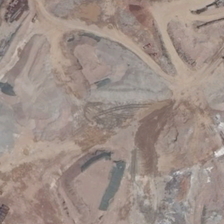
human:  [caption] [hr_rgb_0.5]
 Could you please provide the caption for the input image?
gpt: the bareland is on the side of the land .

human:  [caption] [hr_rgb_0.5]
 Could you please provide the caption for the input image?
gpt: a lot of broken stone and waste are in the bareland .

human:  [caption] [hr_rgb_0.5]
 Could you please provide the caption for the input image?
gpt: a very big wasteland .

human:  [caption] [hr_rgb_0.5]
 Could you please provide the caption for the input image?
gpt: any wheel print are there .

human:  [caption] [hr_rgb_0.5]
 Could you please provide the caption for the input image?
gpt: a lot of broken stone and waste are in the bare land .